Interaction volume radius: 10 \u00c5
Interaction volume height: 10 \u00c5
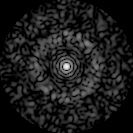
Disorder parameter: 0.8732